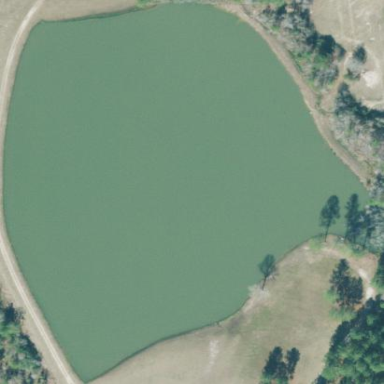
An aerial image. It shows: Reservoir of natural water.